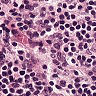
Metastatic tissue present: no